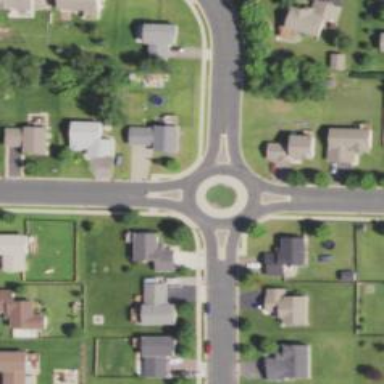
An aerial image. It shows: Circular junction on residential road.